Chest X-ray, AP view. Patient: 60 years old, sex M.
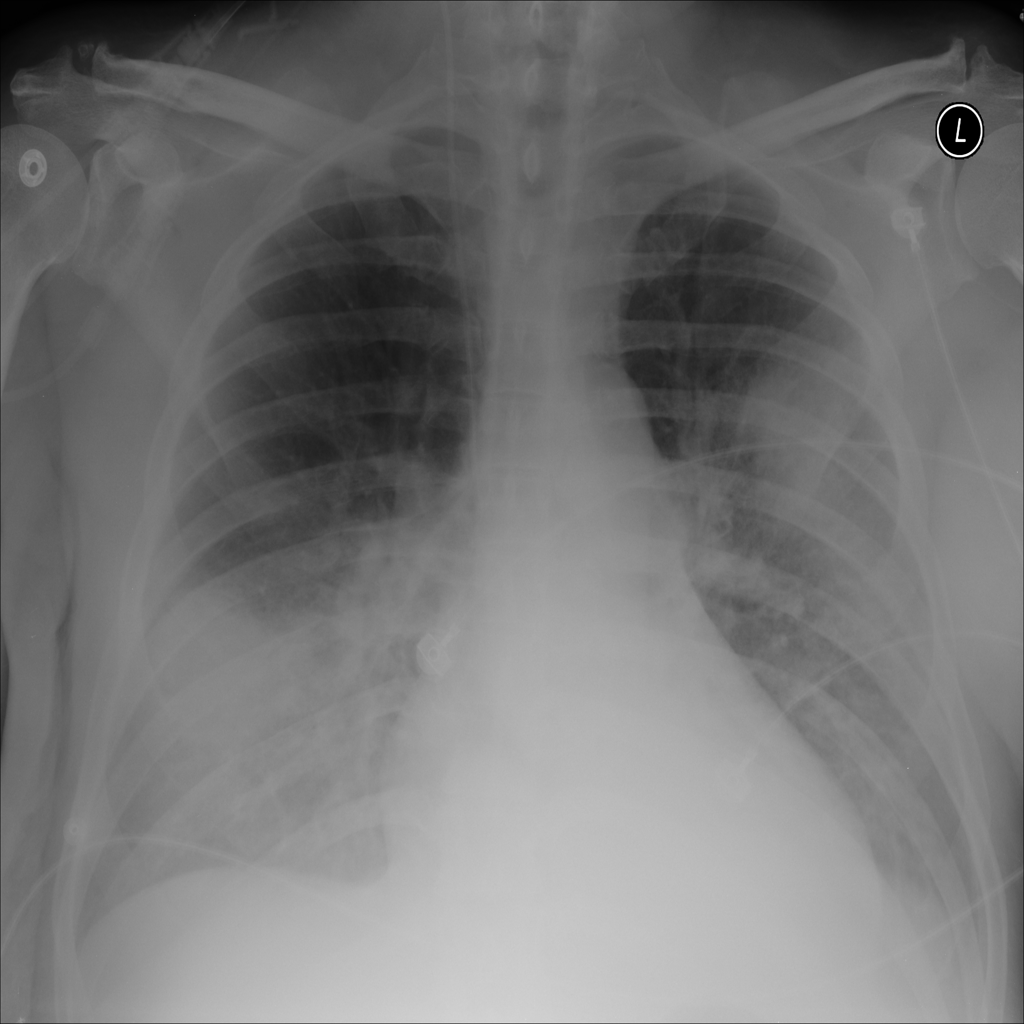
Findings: Atelectasis, Infiltration